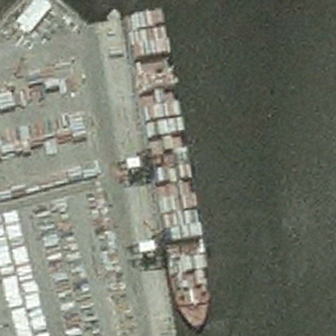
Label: civil